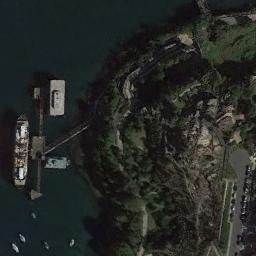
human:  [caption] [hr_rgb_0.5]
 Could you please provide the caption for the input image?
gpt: A white boat docked at the pier with green plants and some boats next to it .

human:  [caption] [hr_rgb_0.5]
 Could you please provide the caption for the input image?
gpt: The ship is docked next to a forest and several boats are sailing in the dark green water .

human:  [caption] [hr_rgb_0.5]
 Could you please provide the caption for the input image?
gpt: There is a ship on the shore next to grass and trees .

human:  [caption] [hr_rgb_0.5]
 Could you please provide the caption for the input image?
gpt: There are many trees beside the ships .

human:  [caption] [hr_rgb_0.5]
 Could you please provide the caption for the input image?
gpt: The ship is at the harbor beside many green trees .